Question:
I have already assigned 'lastnode=self.head' in 'if' statement. So why is this error saying that reference before assignment?
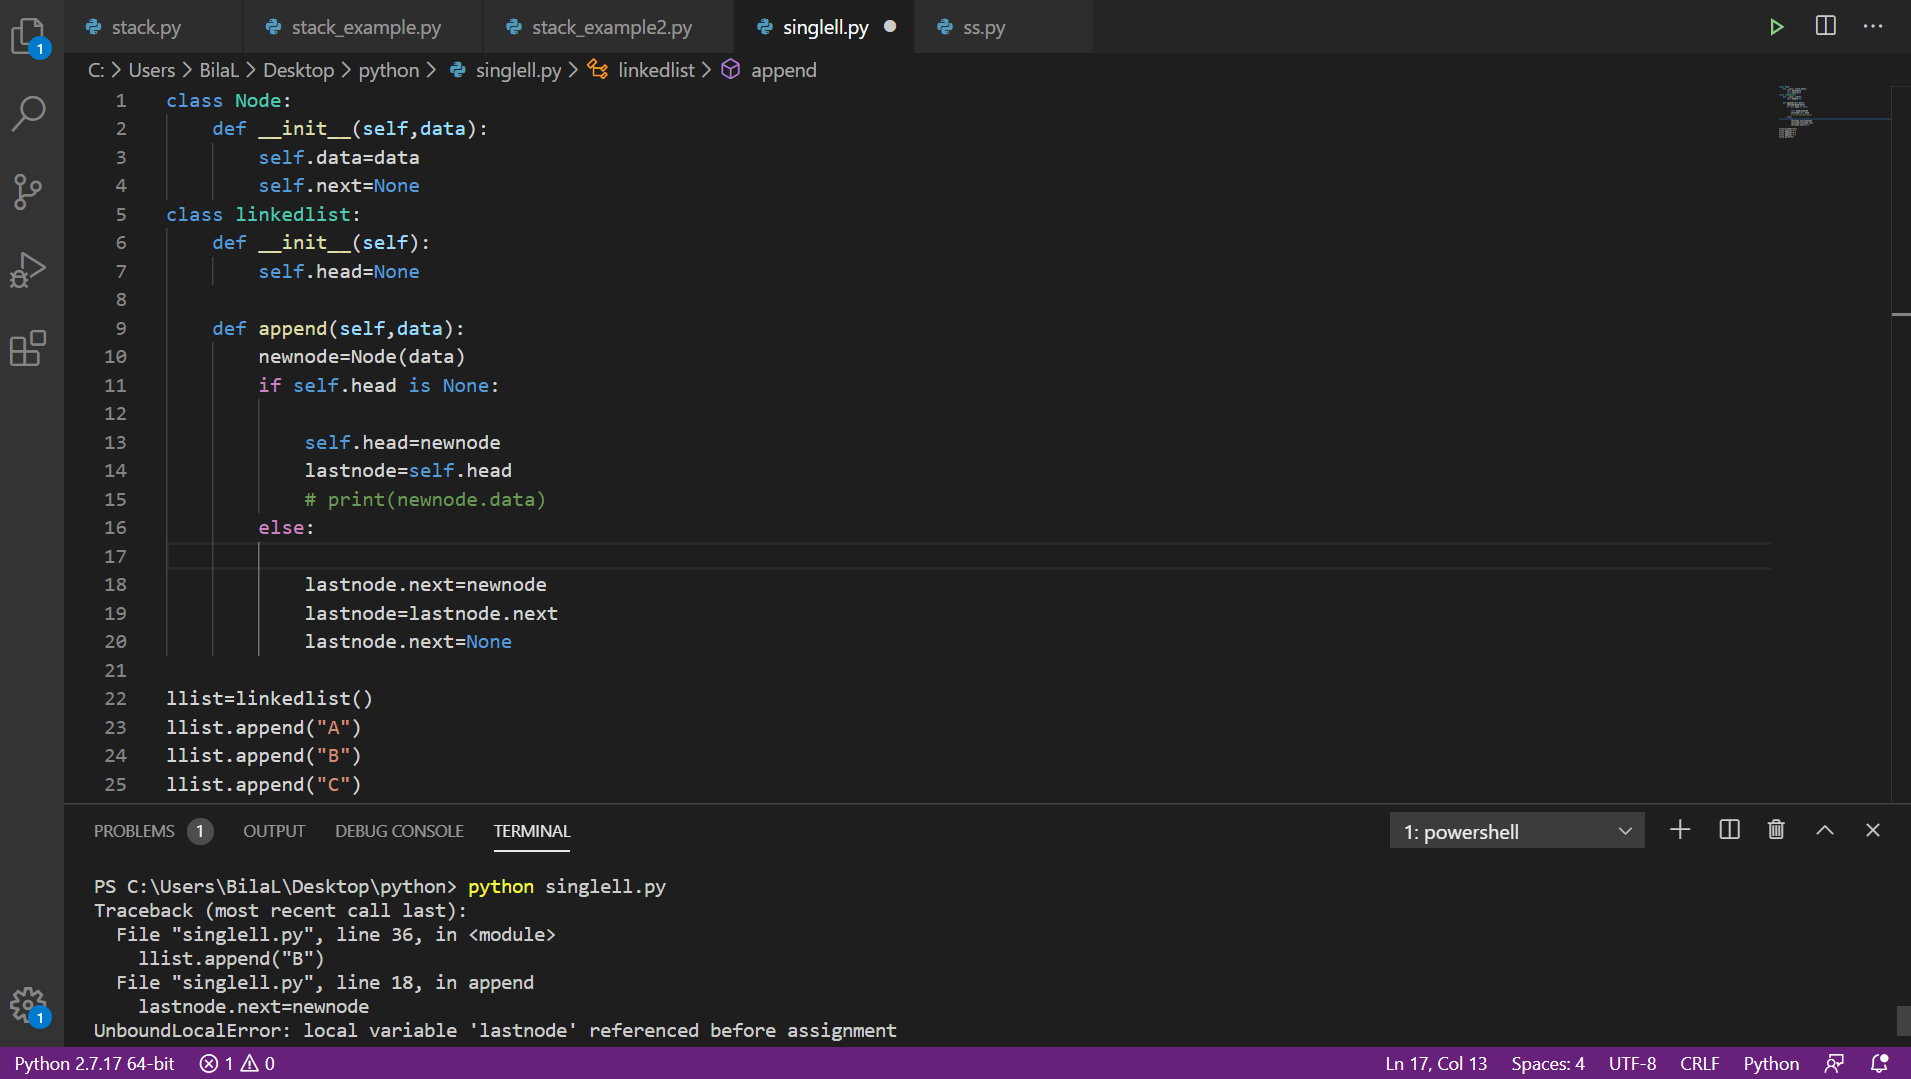
Answer: 'lastnode' is a local variable, that's why the first line of 'else' statement can't be executed (at that moment 'lastnode' has no attributes like 'next').
If you execute the code block after the 'if' statement, the code block after 'else' wont be executed and vice versa, if the condition is wrong, 'if' part won't be executed. Read mode about <URL>